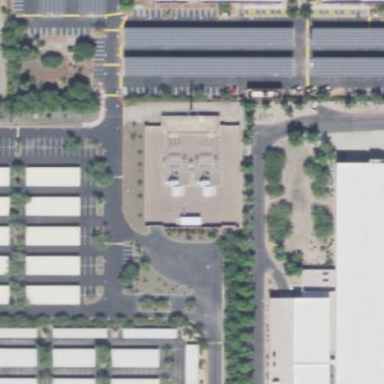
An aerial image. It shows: Outdoor power substation at the distribution level with surrounding wall barrier.